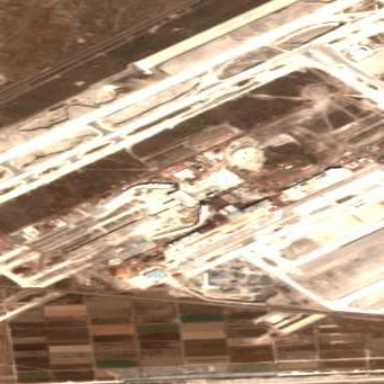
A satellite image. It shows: Apron at the airport.